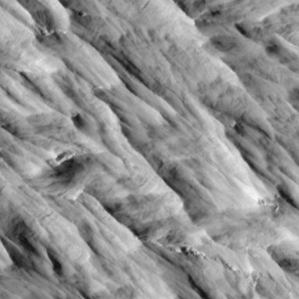
Label: non_frost